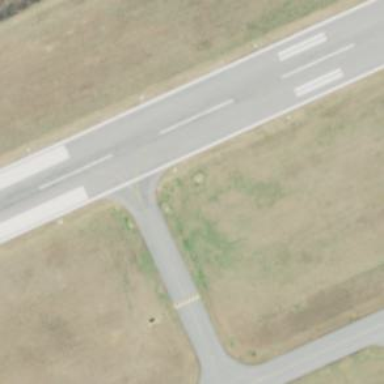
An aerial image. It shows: Image of taxiway at airport.